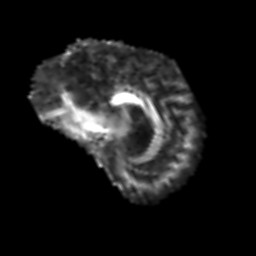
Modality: FA
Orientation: sagittal
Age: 64
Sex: male
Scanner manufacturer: siemens
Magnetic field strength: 3 T
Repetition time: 3.2 s
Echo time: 0.081 s